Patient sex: M
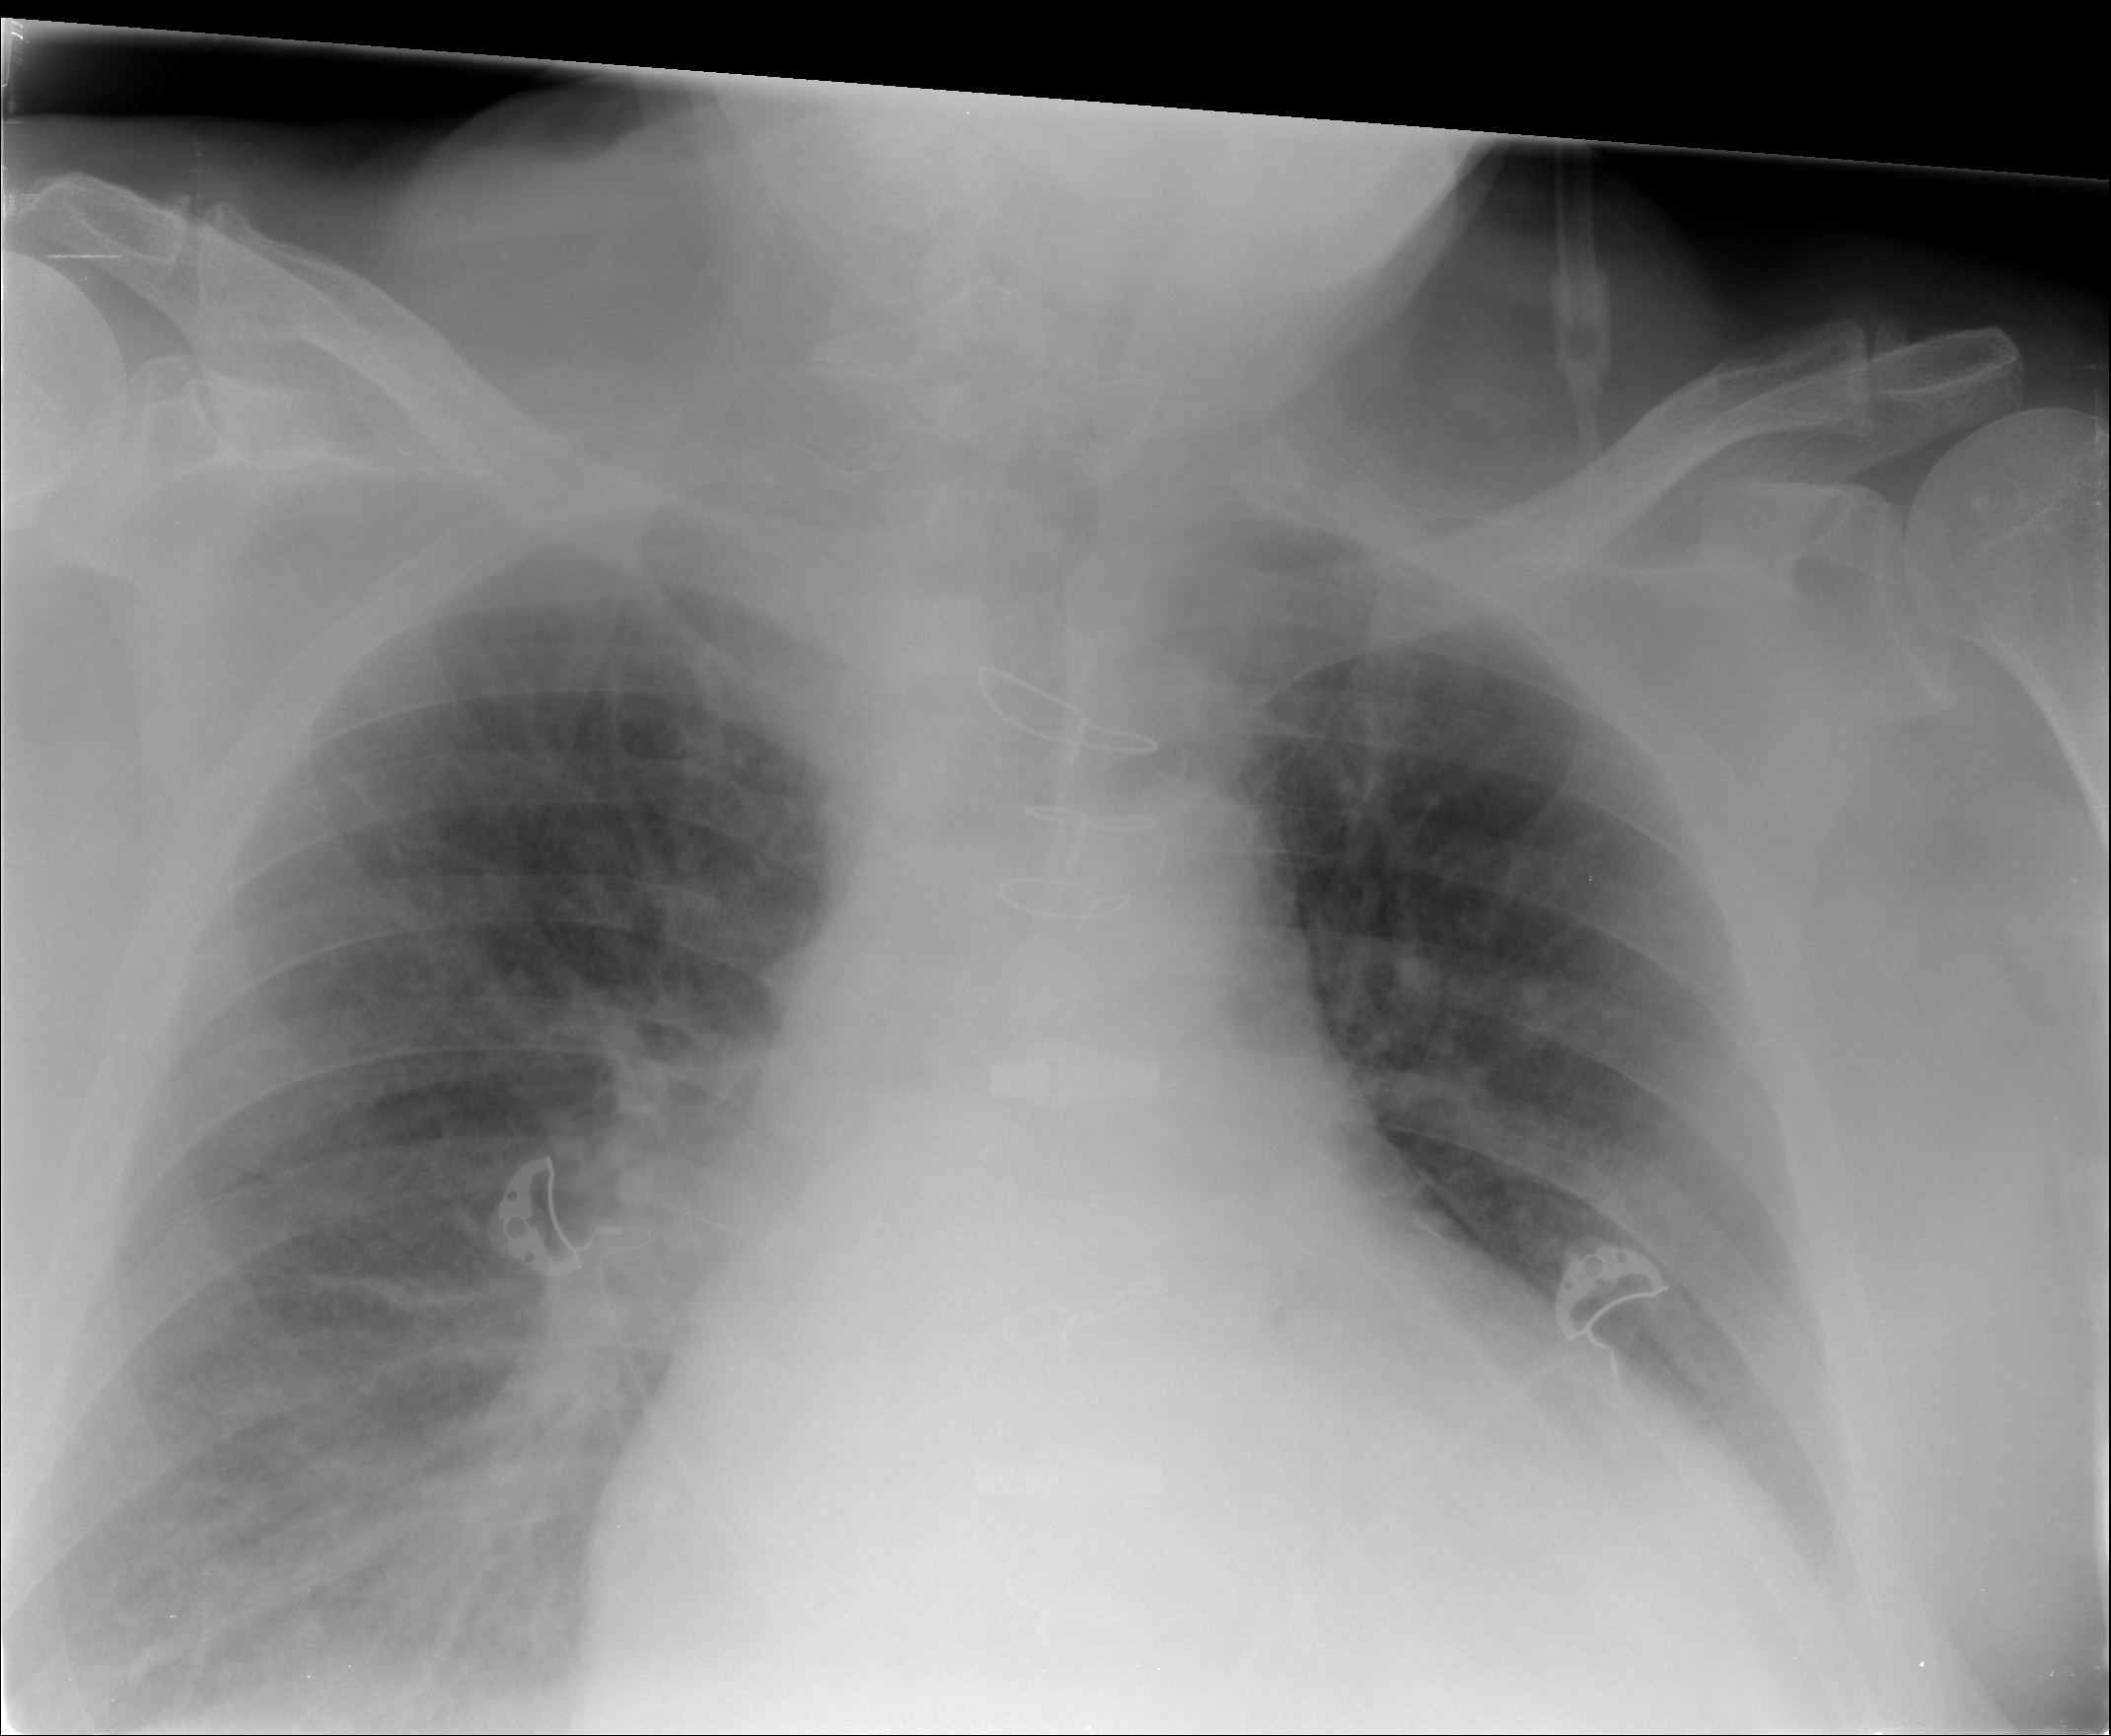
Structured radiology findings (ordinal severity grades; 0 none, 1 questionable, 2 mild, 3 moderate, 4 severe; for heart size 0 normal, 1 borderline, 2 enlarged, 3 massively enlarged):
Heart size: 3
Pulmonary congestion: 3
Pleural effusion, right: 2
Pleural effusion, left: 2
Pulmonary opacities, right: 2
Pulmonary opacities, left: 2
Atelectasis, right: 2
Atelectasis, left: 2